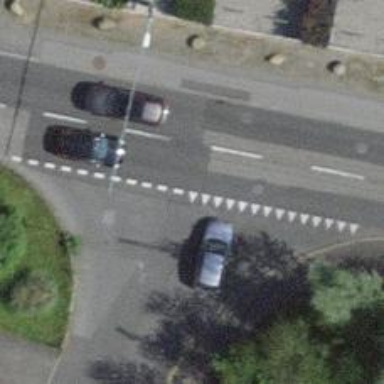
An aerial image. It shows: Road with "give way" sign.